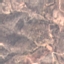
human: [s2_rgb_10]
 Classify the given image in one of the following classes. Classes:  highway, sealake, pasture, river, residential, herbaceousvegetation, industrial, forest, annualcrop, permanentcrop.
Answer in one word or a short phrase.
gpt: HerbaceousVegetation